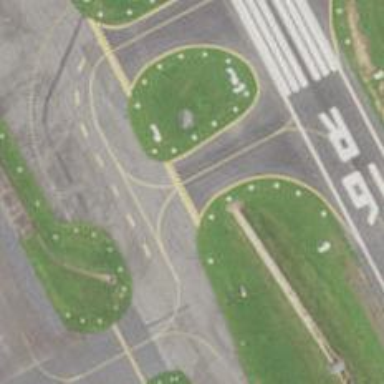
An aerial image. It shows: View of taxiway at the airport.